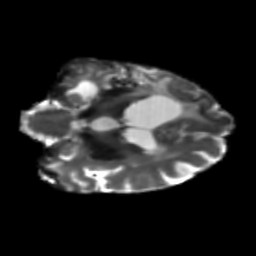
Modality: T2w
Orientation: coronal
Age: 65
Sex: female
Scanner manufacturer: siemens
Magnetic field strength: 3 T
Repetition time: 5.47 s
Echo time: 0.0854 s